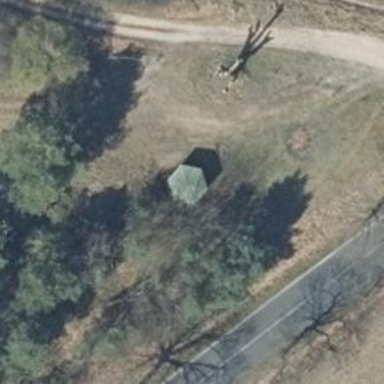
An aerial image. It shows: Shelter.